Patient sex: M
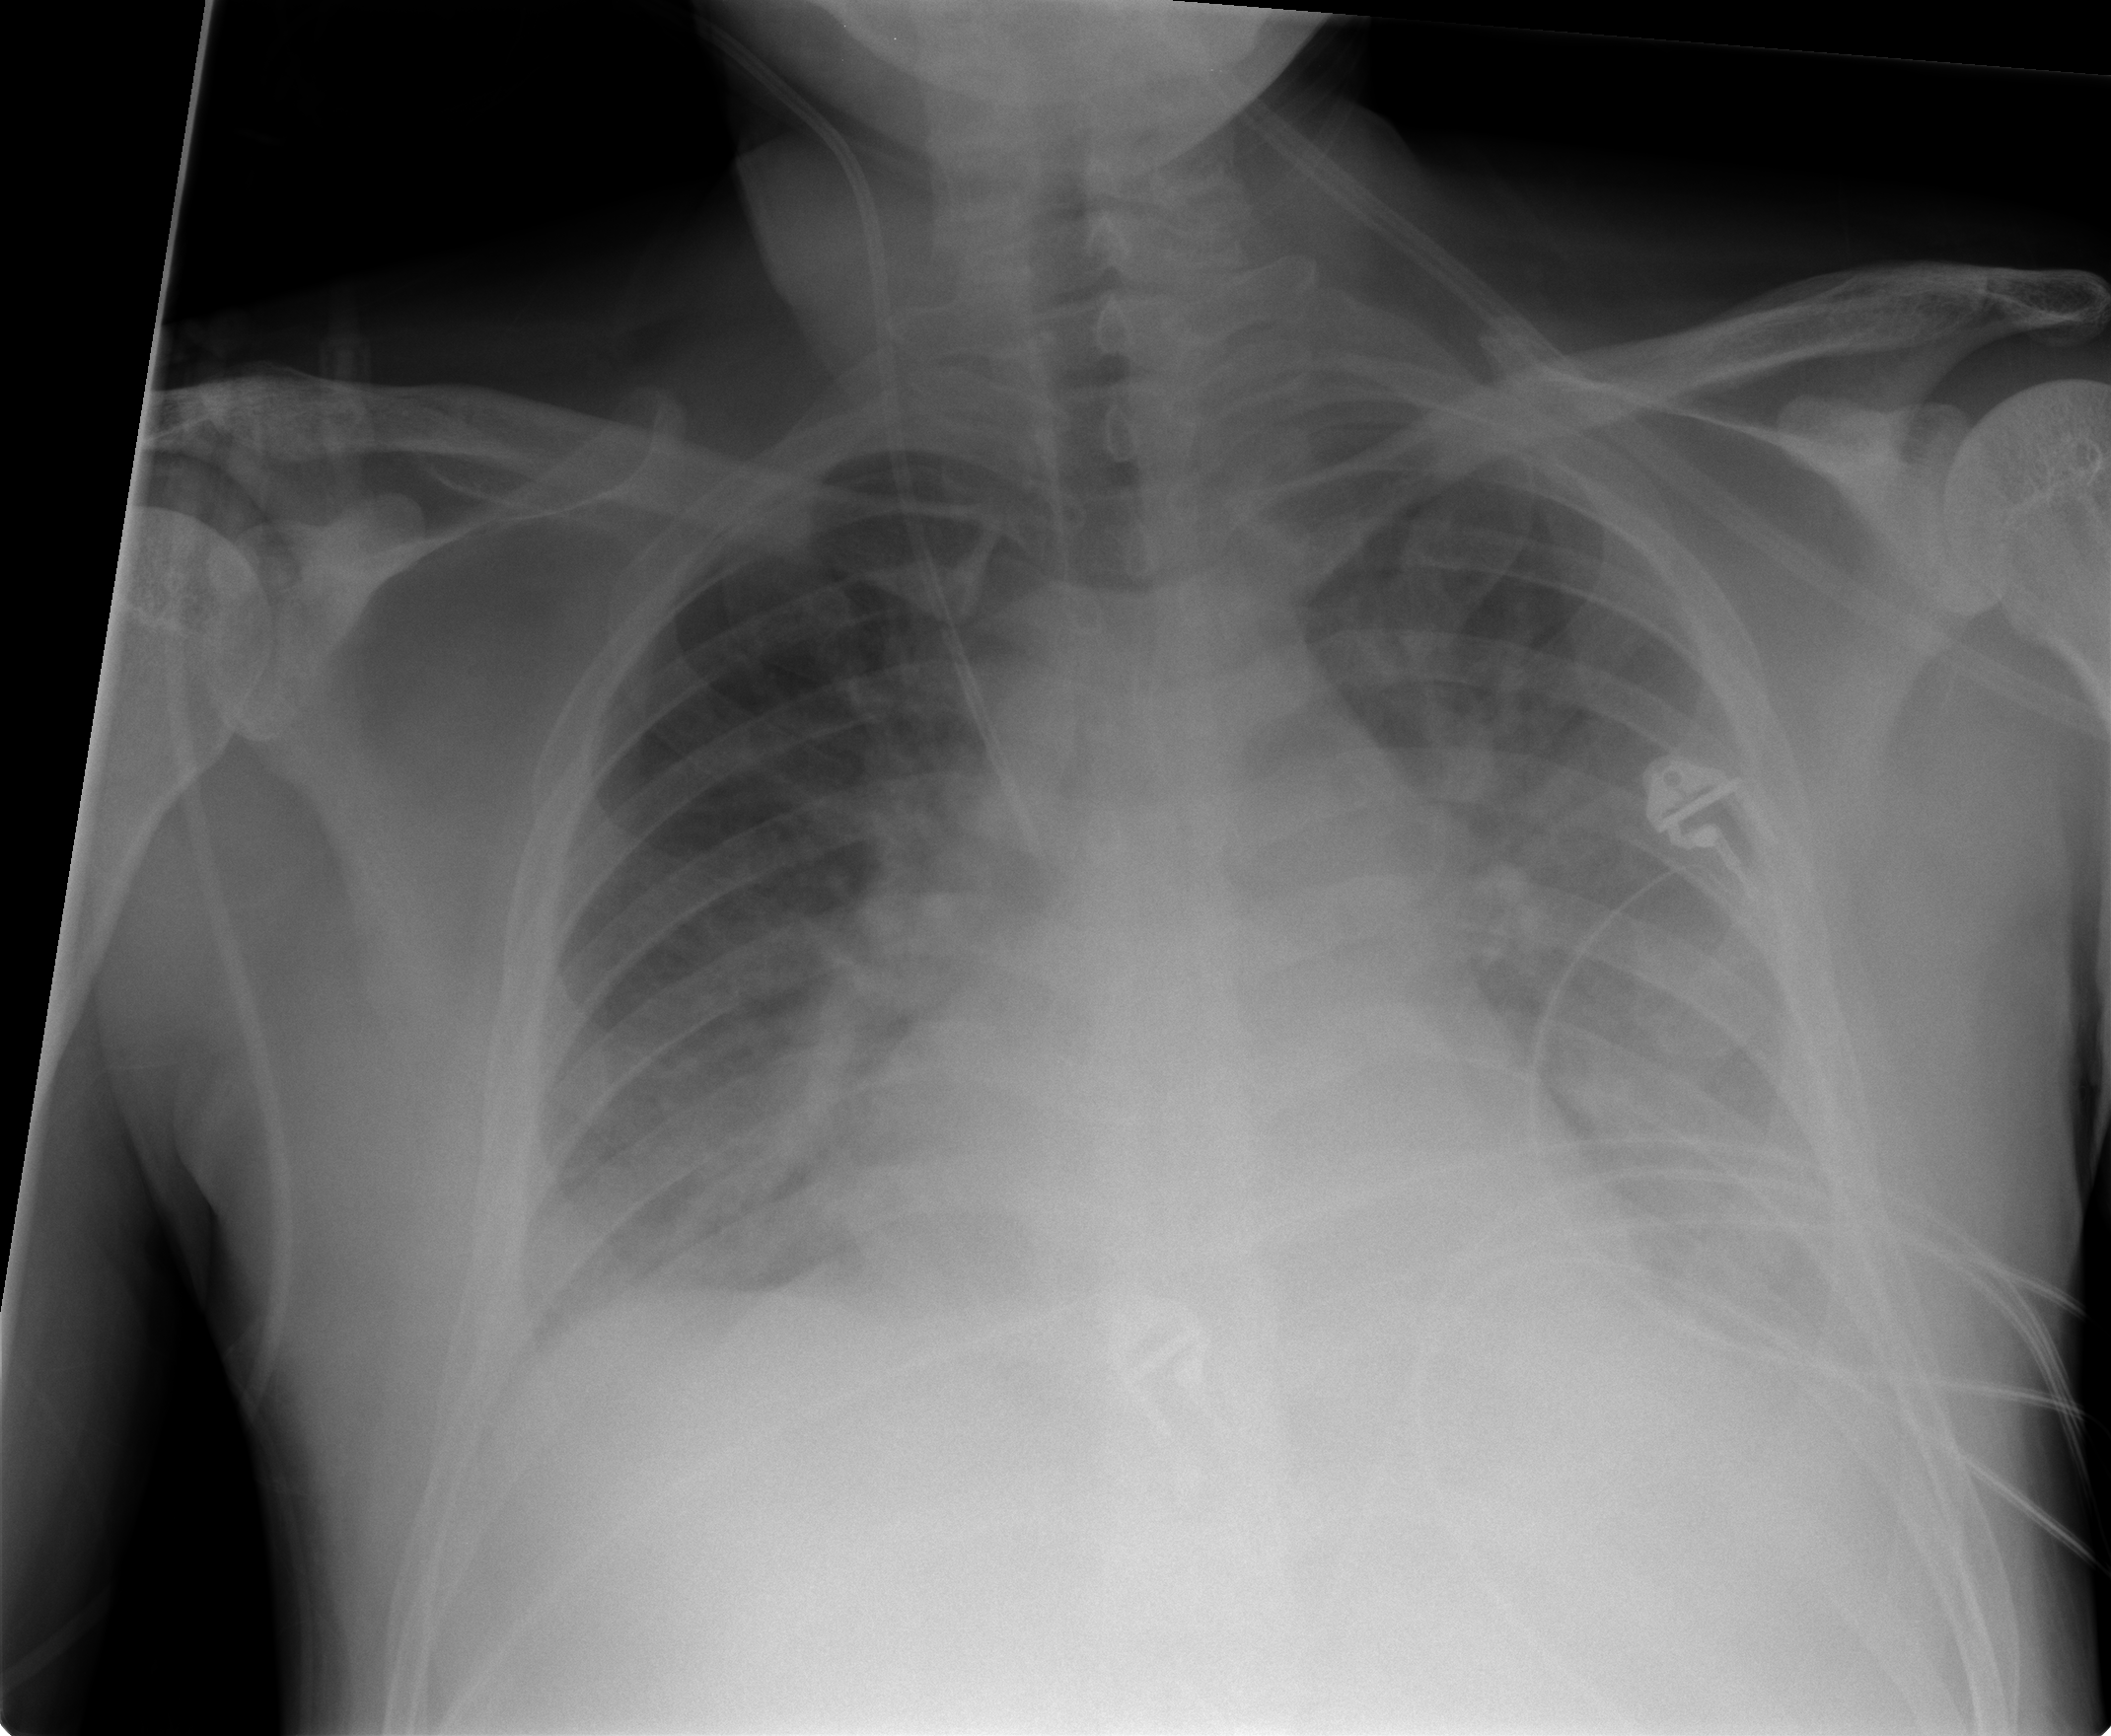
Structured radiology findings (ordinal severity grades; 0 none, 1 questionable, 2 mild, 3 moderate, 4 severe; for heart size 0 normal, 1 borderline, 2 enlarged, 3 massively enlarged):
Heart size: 2
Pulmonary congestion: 2
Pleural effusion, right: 0
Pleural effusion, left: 2
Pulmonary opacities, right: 2
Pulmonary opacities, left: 1
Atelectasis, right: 2
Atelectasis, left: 2